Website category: movie
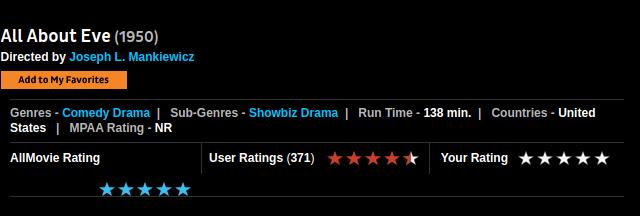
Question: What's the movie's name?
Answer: All About Eve

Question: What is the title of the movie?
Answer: All About Eve

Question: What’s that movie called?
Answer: All About Eve

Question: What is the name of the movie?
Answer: All About Eve

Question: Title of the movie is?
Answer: All About Eve

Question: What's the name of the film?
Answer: All About Eve

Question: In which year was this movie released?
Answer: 1950

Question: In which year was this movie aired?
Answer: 1950

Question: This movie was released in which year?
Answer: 1950

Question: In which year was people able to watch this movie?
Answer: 1950

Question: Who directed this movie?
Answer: Joseph L. Mankiewicz

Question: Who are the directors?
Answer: Joseph L. Mankiewicz

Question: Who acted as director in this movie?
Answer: Joseph L. Mankiewicz

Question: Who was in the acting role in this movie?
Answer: Joseph L. Mankiewicz

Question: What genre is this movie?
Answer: Comedy Drama

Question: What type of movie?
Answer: Comedy Drama

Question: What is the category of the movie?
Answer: Comedy Drama

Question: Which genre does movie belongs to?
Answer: Comedy Drama

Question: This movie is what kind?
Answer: Comedy Drama

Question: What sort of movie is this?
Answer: Comedy Drama

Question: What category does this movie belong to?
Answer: Comedy Drama

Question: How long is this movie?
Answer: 138 min.

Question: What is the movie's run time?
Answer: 138 min.

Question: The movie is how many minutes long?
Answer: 138 min.

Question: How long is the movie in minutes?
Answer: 138 min.

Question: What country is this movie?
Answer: United States

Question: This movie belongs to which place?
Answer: United States

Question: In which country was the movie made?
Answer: United States

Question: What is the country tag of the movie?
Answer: United States

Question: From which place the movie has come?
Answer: United States